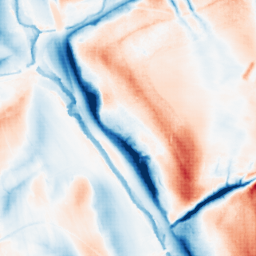
Category: classical
Decomposition family: gaussian_anisotropic
Decomposition parameters: sigma_x: 20
sigma_y: 2
Upsampling method: sinc_blackman
Upsampling parameters: scale: 8
kernel_size: 16
Upsampling scale: 8